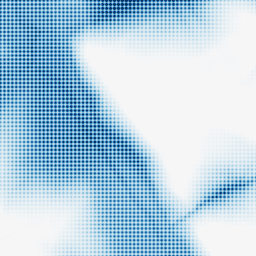
Category: morphological
Decomposition family: morphological
Decomposition parameters: operation: closing
size: 100
Upsampling method: sinc_blackman
Upsampling parameters: scale: 8
kernel_size: 8
Upsampling scale: 8